Question: I've Googled and come up with no code on how to manipulate what the settings button does, or what is brought up when the settings touch button on the phone is pressed.
Here is a screenshot of what I mean:

At the bottom, you can see that it says settings, but when I click on it, nothing happens. I want to change what happens when it is clicked.
Also, I want to be able to change what is brought up (the settings option in the screenshot is what's brought up) when the settings button on the actual phone is pressed. eg. on the S3, it's the touch button at the bottom left of your device.
Can anyone link me to a resource, or write some sample code for how to do both, or even one of the things I want to do?
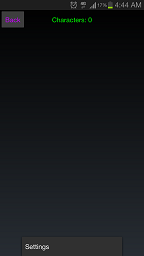
Answer: You need to override your Activity's 'onOptionsItemSelected(...)' method.
Do it like this:
'''
@Override
public boolean onOptionsItemSelected(MenuItem item) {
if (item.getItemId() == R.id.action_settings) { // or whatever your id is, see the .xml file
// do something
return true;
} else {
return super.onOptionsItemSelected(item);
}
}
'''
(e.g. settings) and do specific stuff inside the if.
In order to add more items or manipulate the Id, take a look at your projects "menu" folder and the .xml file inside it.
Here the .xml file of my main menu:

And how it looks inside:
( to it that will show up in the menu)
'''
<menu xmlns:android="http://schemas.android.com/apk/res/android" >
<item android:id="@+id/action_one" android:title="Action 1"></item>
<item android:id="@+id/action_two" android:title="Action 2"></item>
<item android:id="@+id/action_three" android:title="Action 3"></item>
</menu>
'''
In this case my menu would have 3 Actions, and you should check for them inside your 'onOptionsItemSelected(...)' method like that:
'''
if (item.getItemId() == R.id.action_one) //...
'''
... or use
For a more detailed explanation, you can also have a look at this tutorial:
> <URL>